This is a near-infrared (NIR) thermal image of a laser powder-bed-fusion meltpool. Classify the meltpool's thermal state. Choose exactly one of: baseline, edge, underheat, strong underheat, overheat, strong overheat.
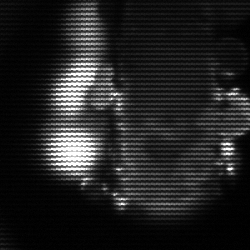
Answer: strong underheat